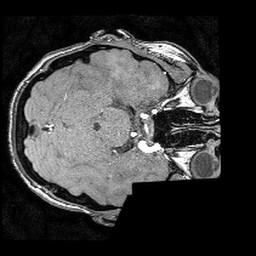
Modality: angio
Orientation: axial
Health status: ill
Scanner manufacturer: philips
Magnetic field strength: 3 T
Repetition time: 0.01835 s
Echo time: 0.003362 s